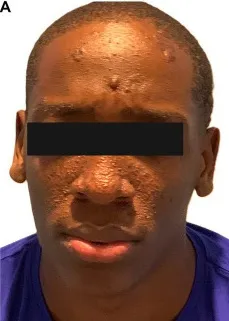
Phenotype of a 22-year-old male patient with tuberous sclerosis. (A) Phototype V, at frontal-level euchromatic nodules, soft smooth surface about angiofibroma. In the middle facial third, papules smaller than 5 mm in diameter, smooth euchromatic and violaceous surface, regular distribution on nasal dorsum and bilateral malar region in relation with angiofibromas.
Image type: medical_photograph (oral_photograph)